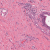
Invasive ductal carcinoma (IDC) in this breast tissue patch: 0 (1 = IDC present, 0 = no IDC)